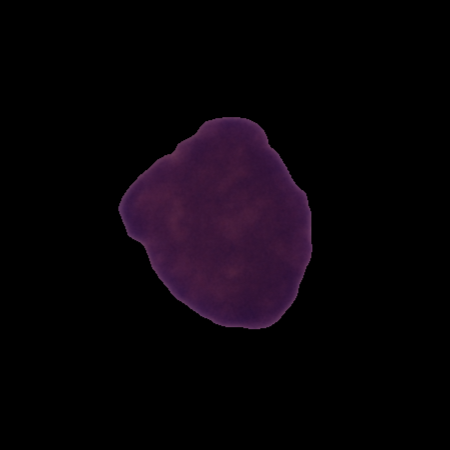
Label: cancer